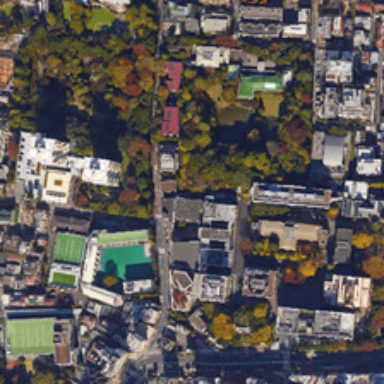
Many buildings and green trees are in a school .